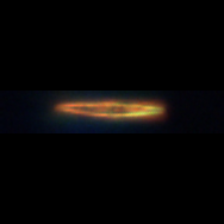
Taxon: Pennate
Group: Diatoms